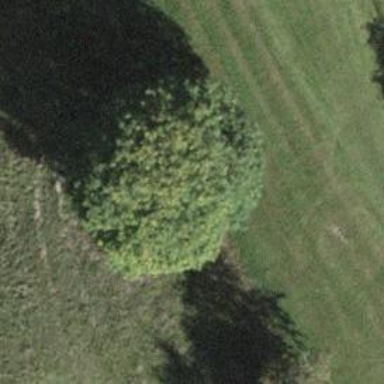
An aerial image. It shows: Single tag "natural: tree."